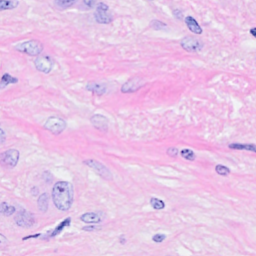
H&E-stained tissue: Breast